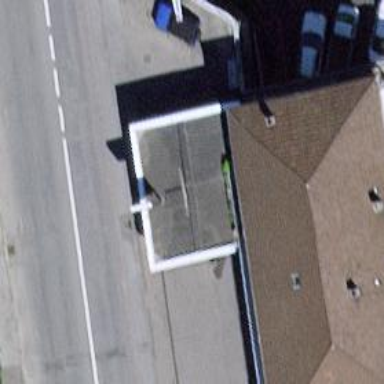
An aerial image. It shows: Fuel station.